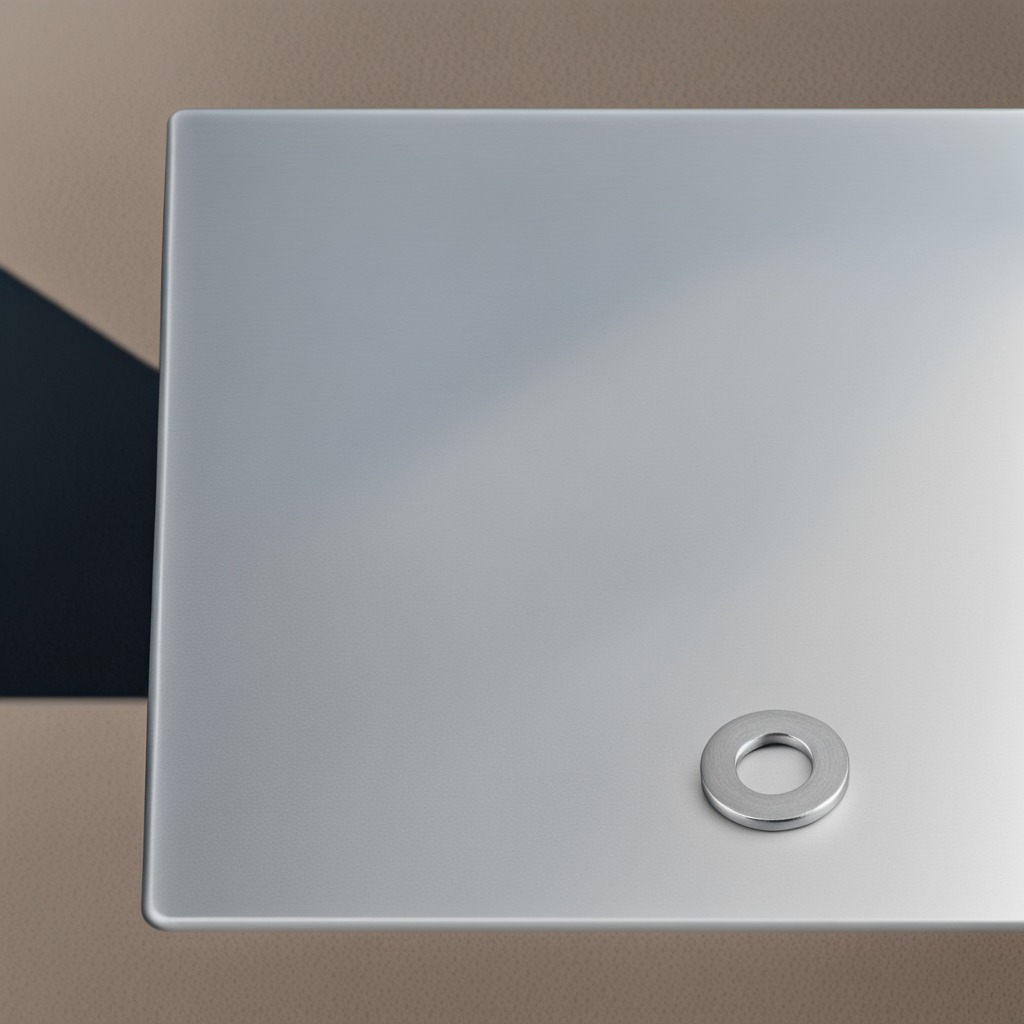
A flat metal washer lies on a clean utility table in a temporary outdoor tool station.